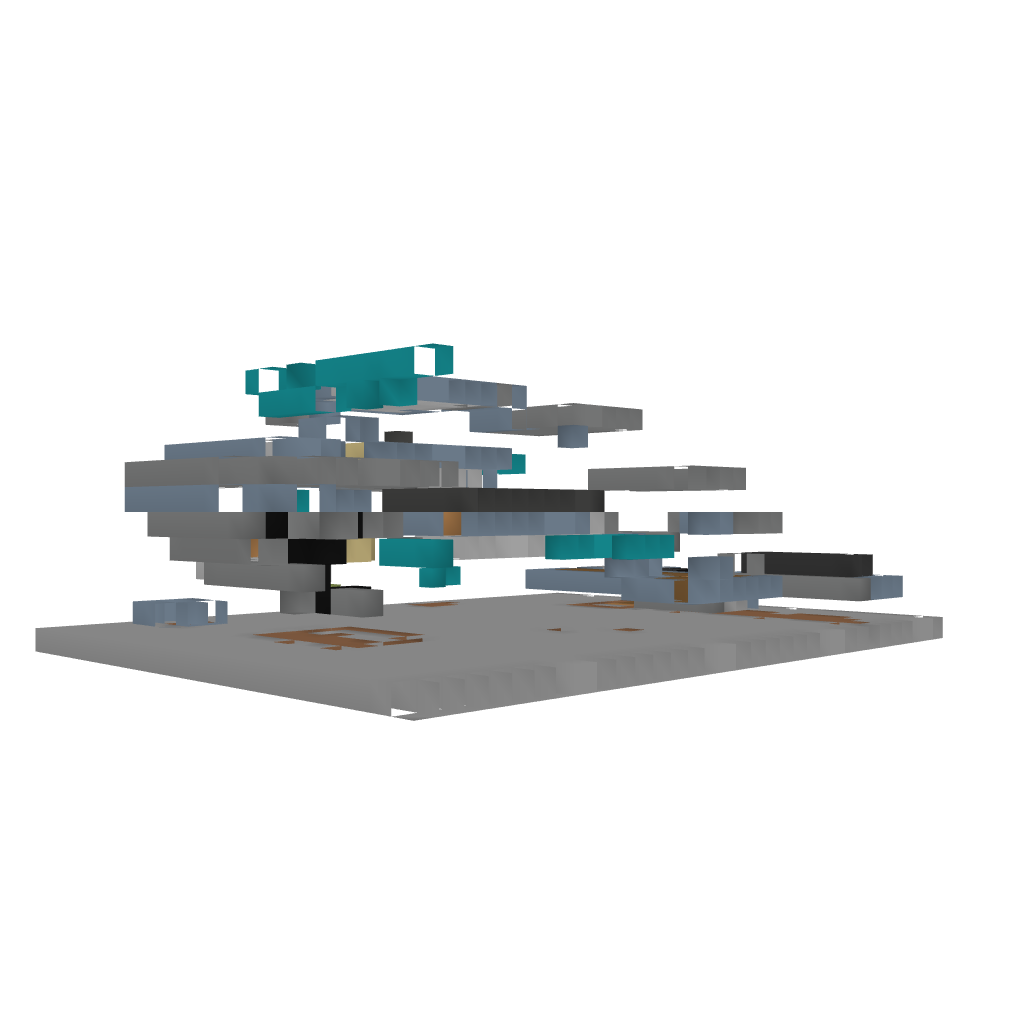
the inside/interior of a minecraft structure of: Saxum Lignum